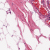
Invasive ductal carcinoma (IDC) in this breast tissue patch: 0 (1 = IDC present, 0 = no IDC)